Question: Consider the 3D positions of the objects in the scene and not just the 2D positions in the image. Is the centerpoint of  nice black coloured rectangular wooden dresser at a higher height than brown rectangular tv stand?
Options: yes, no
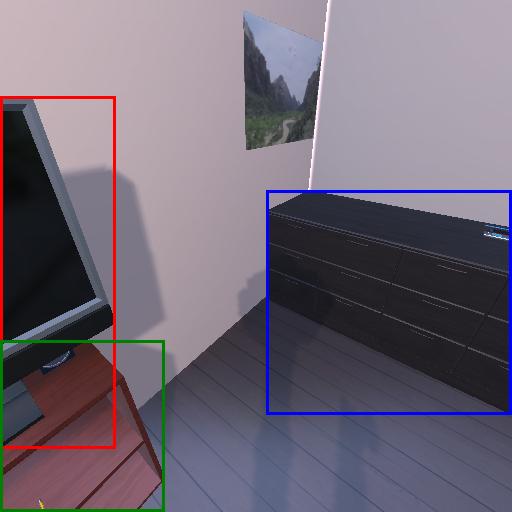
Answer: yes